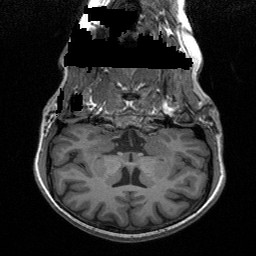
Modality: T1w
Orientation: sagittal